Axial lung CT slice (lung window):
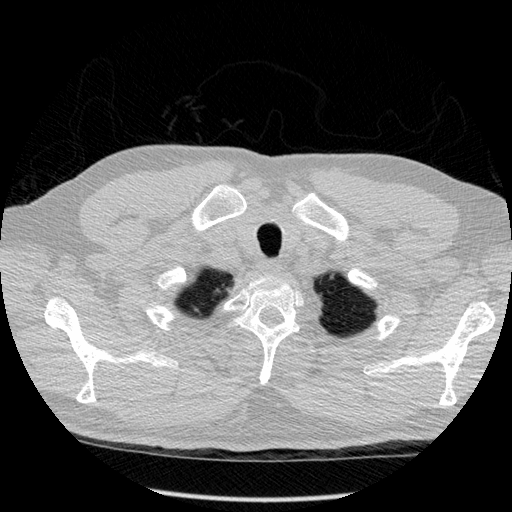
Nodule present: no